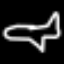
Label: airplane